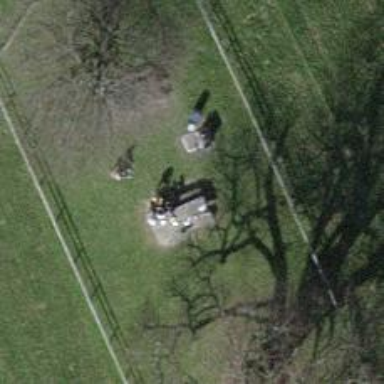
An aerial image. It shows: Picnic table located in leisure land area.